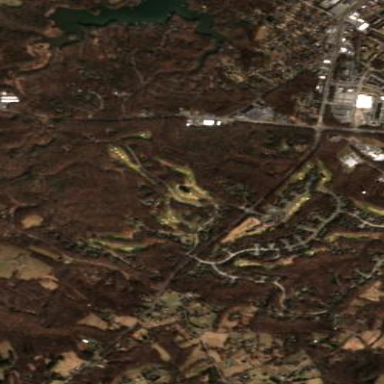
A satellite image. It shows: Golf course surrounded by greenery.